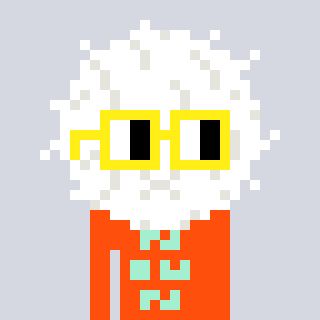
a pixel art character with square yellow glasses, a cottonball-shaped head and a orange-colored body on a cool background